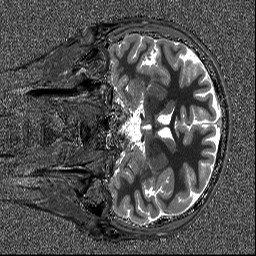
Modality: T1map
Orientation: coronal
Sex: male